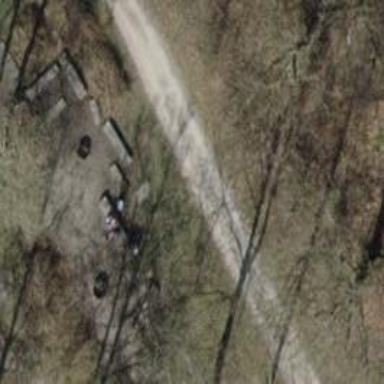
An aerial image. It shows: Bench for seating.